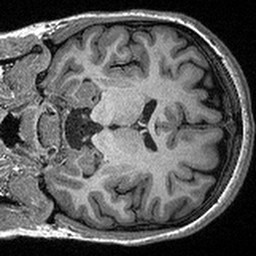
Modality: T1w
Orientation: coronal
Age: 23
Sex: female
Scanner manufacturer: siemens
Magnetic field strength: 3 T
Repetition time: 2.3 s
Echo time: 0.00298 s